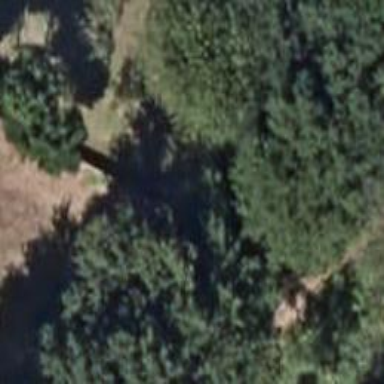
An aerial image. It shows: Fence.